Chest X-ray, PA view. Patient: 66 years old, sex M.
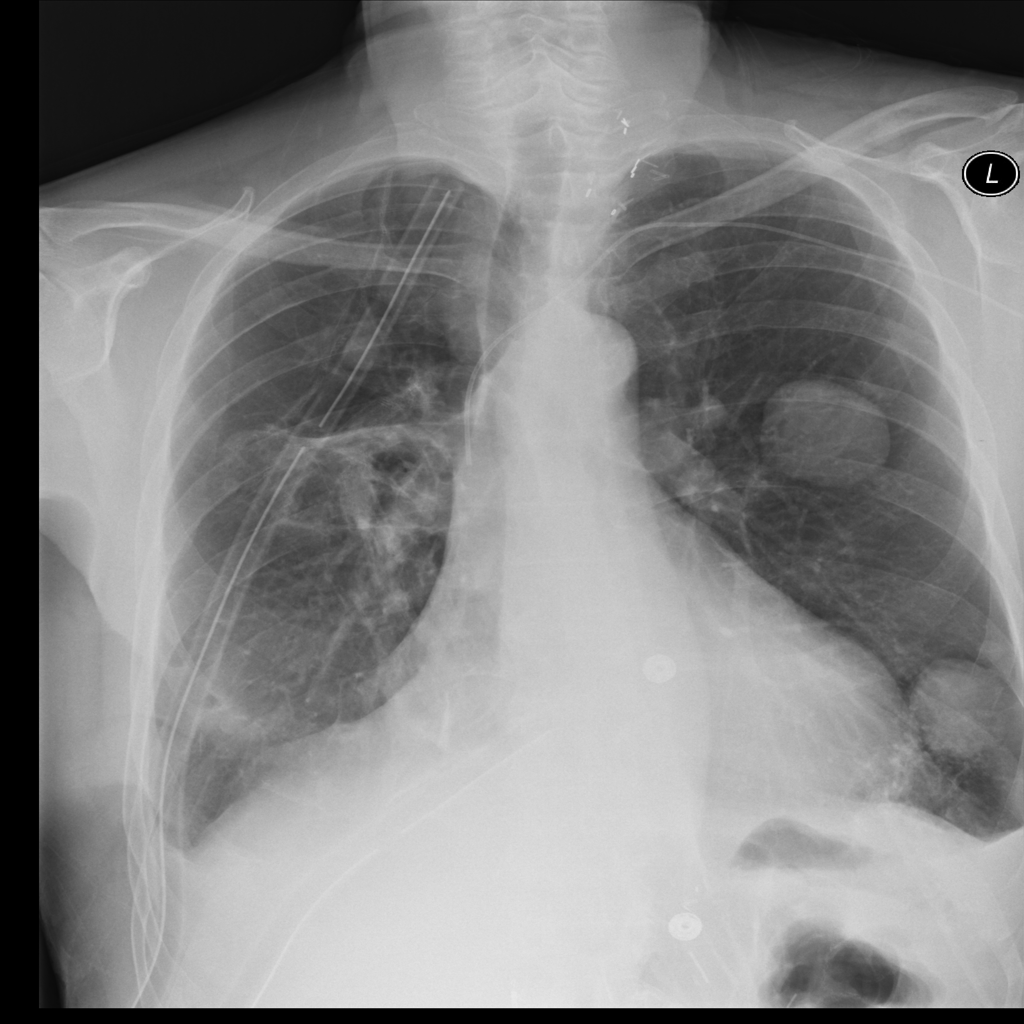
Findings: Mass, Nodule